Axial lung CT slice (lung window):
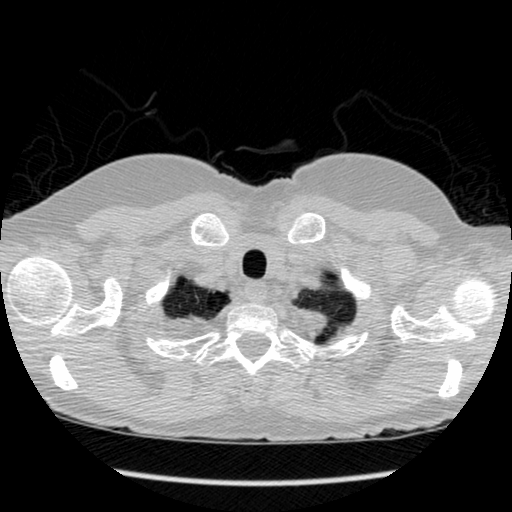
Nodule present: no